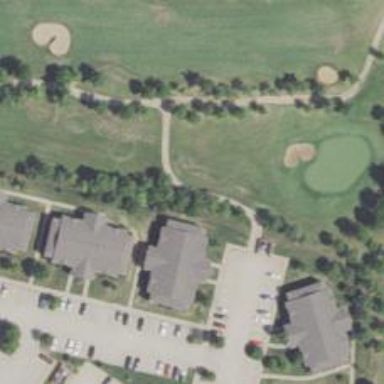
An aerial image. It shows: Path for golf carts.